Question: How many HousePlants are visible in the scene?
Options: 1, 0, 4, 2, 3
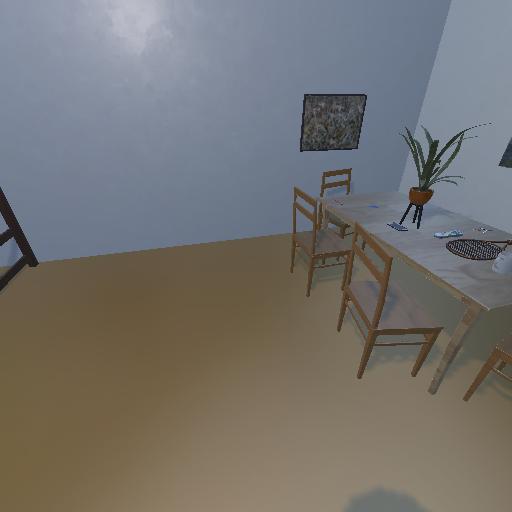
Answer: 1